Field crop: maize
Growth stage: 1
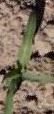
Species: maize